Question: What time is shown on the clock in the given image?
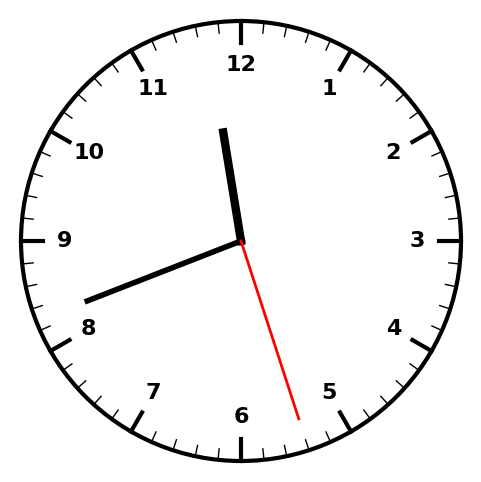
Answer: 11:41:27